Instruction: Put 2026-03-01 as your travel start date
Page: home
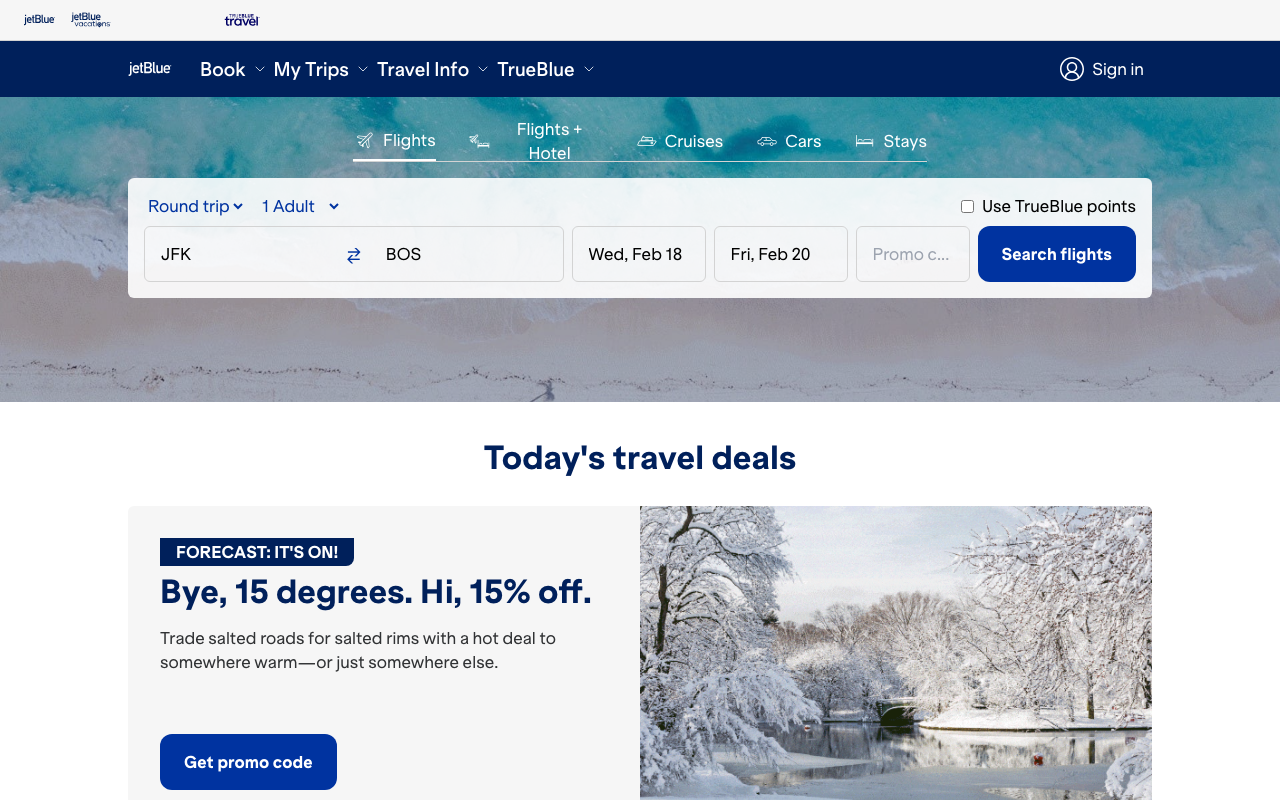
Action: type